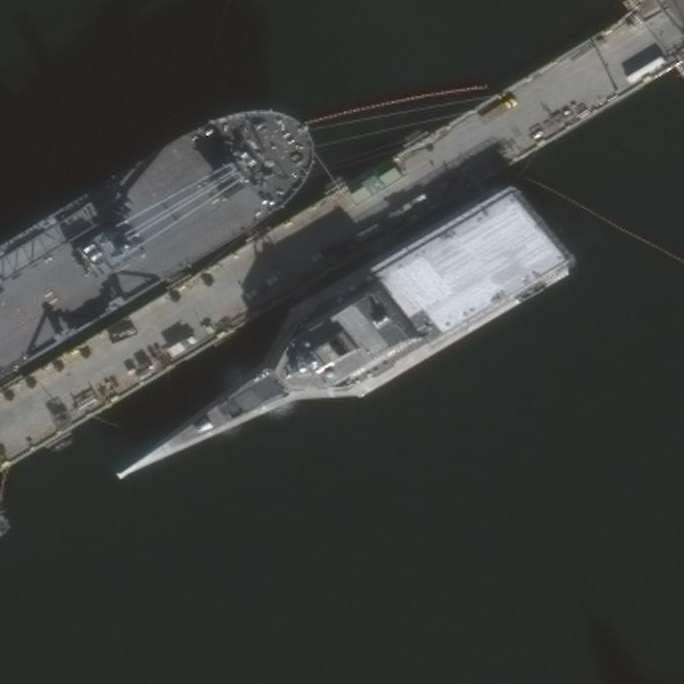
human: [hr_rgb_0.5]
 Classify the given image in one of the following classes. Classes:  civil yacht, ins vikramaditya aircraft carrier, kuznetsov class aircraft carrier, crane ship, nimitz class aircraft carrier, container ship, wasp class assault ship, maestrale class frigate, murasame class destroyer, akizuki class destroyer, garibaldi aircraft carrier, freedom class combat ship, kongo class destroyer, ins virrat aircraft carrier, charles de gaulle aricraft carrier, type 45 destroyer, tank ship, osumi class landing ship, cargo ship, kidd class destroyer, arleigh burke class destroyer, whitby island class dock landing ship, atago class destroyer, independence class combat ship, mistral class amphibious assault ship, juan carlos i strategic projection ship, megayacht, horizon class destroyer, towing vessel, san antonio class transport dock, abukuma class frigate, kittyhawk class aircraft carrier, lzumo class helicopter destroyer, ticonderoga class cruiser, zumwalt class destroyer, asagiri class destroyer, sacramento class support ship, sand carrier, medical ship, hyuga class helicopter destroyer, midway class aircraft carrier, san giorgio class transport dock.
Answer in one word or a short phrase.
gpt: Independence class combat ship